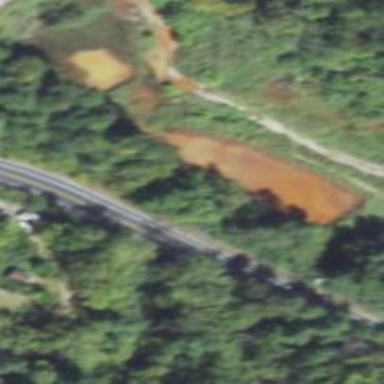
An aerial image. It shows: Man-made tailings pond.